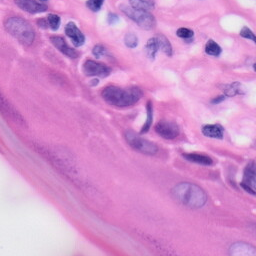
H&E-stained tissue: Skin